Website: crate-barrel
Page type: customer-info-address
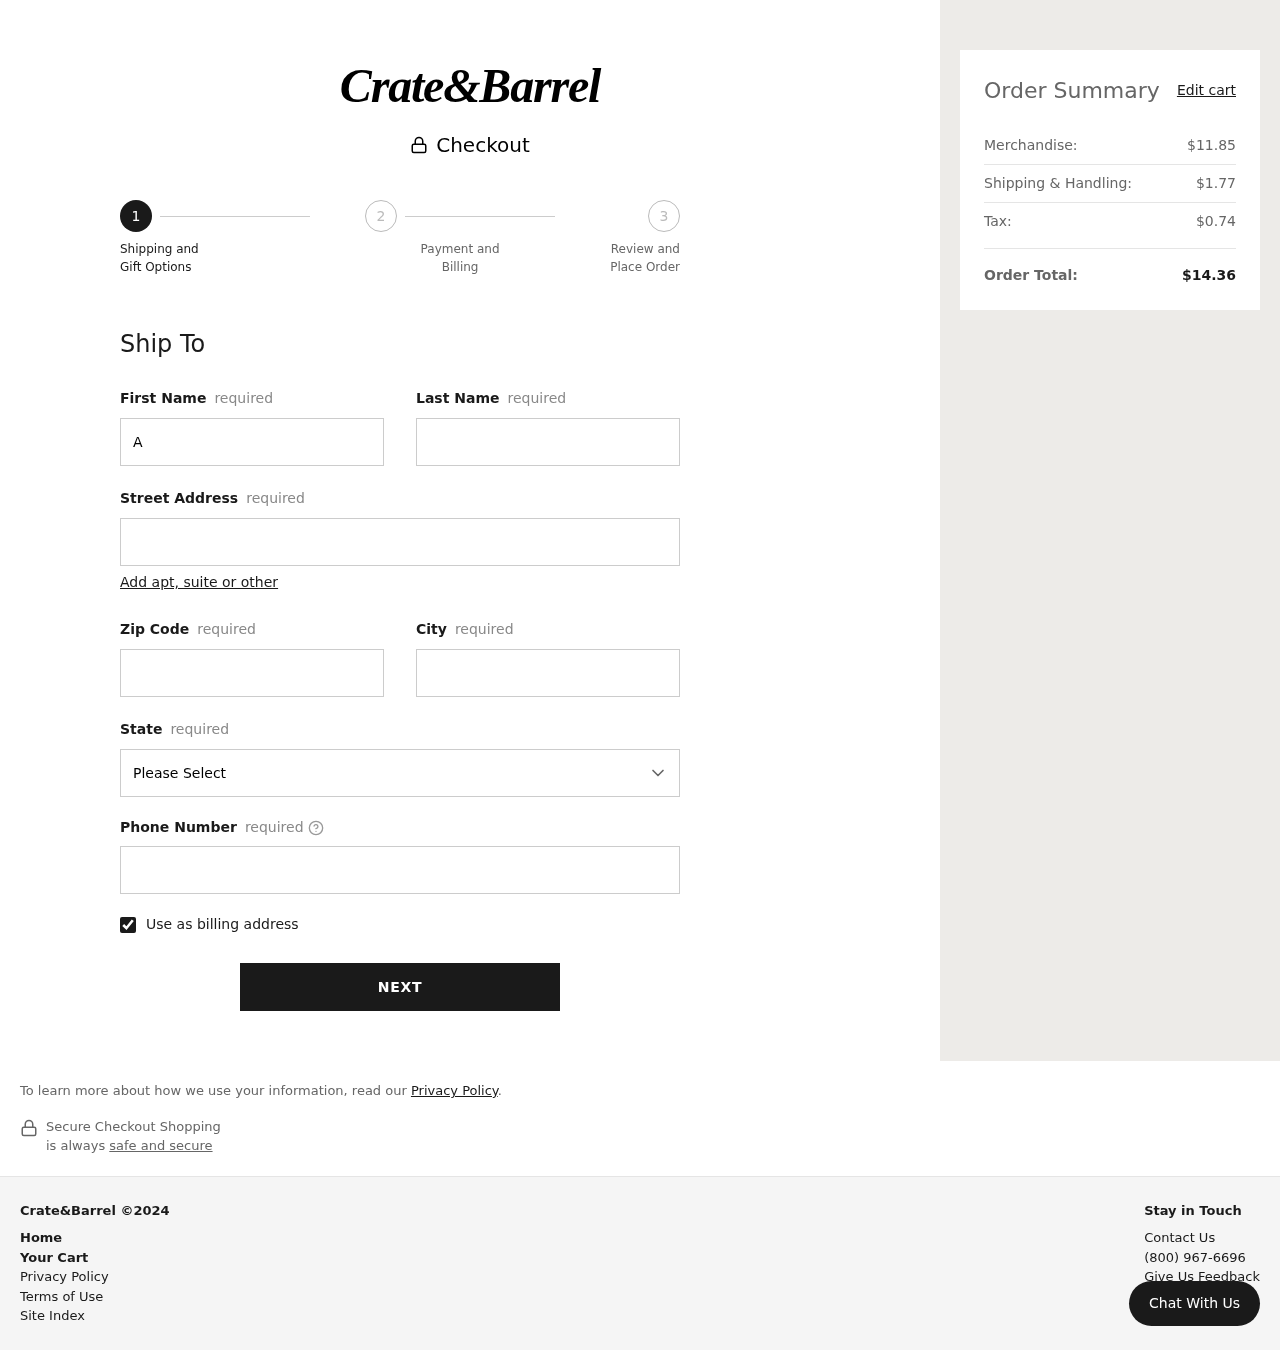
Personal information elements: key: PII_CITY
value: Harrisshire
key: PII_FIRSTNAME
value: Amanda
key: PII_LASTNAME
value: Kennedy
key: PII_PHONE
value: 5619394635
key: PII_POSTCODE
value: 55113
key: PII_STATE
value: Minnesota
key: PII_STREET
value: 35747 Dawn Fords Apt. 986
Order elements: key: ORDER_SUBTOTAL
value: $11.85
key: ORDER_SHIPPING_COST
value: $1.77
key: ORDER_TAX
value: $0.74
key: ORDER_TOTAL
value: $14.36